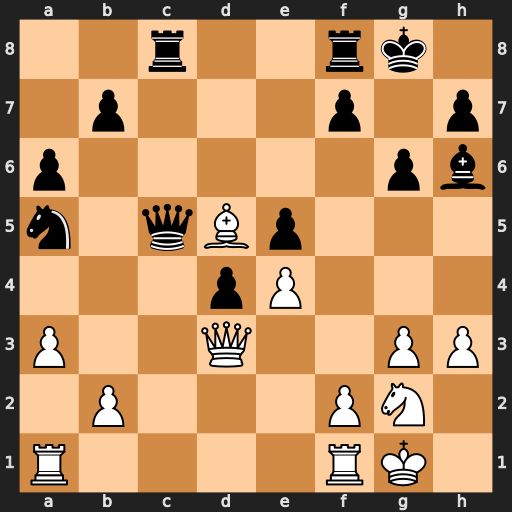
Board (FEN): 2r2rk1/1p3p1p/p5pb/n1qBp3/3pP3/P2Q2PP/1P3PN1/R4RK1
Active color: w
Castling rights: -
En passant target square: -
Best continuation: b4 Qc3 Qxc3 dxc3 bxa5